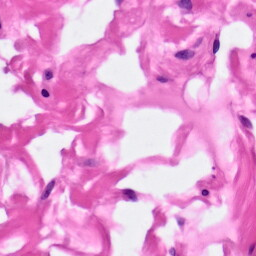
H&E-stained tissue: Pancreatic